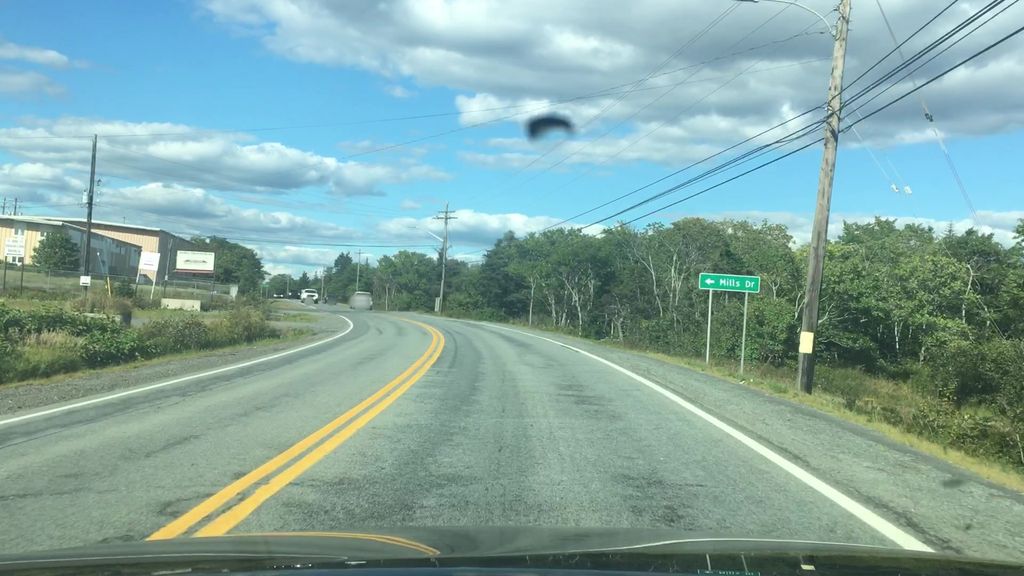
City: halifax